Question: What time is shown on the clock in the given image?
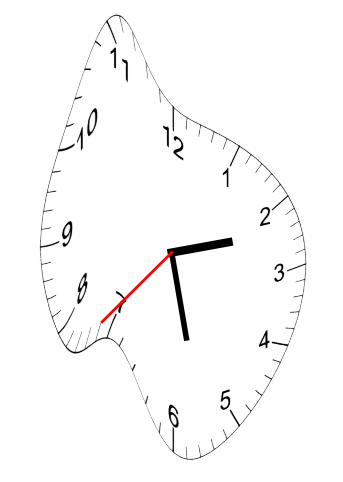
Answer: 02:27:37